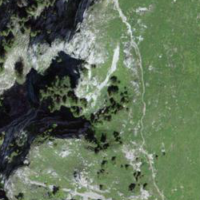
EUNIS habitat code: 23
Species observed at this site:
Primula veris
Aster alpinus